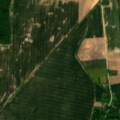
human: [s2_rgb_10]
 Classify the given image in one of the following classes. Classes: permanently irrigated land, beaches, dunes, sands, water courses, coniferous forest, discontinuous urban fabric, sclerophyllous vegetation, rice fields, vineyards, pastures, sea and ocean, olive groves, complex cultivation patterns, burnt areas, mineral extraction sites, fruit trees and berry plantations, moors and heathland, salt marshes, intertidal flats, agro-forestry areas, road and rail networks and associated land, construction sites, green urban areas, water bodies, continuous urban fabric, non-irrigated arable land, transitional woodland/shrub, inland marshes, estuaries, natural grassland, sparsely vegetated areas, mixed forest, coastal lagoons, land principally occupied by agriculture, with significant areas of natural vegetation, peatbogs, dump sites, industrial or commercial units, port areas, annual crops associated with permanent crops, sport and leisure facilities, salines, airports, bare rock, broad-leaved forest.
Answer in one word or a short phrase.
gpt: non-irrigated arable land, complex cultivation patterns, broad-leaved forest